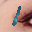
Label: 1